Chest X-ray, AP view. Patient: 65 years old, sex M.
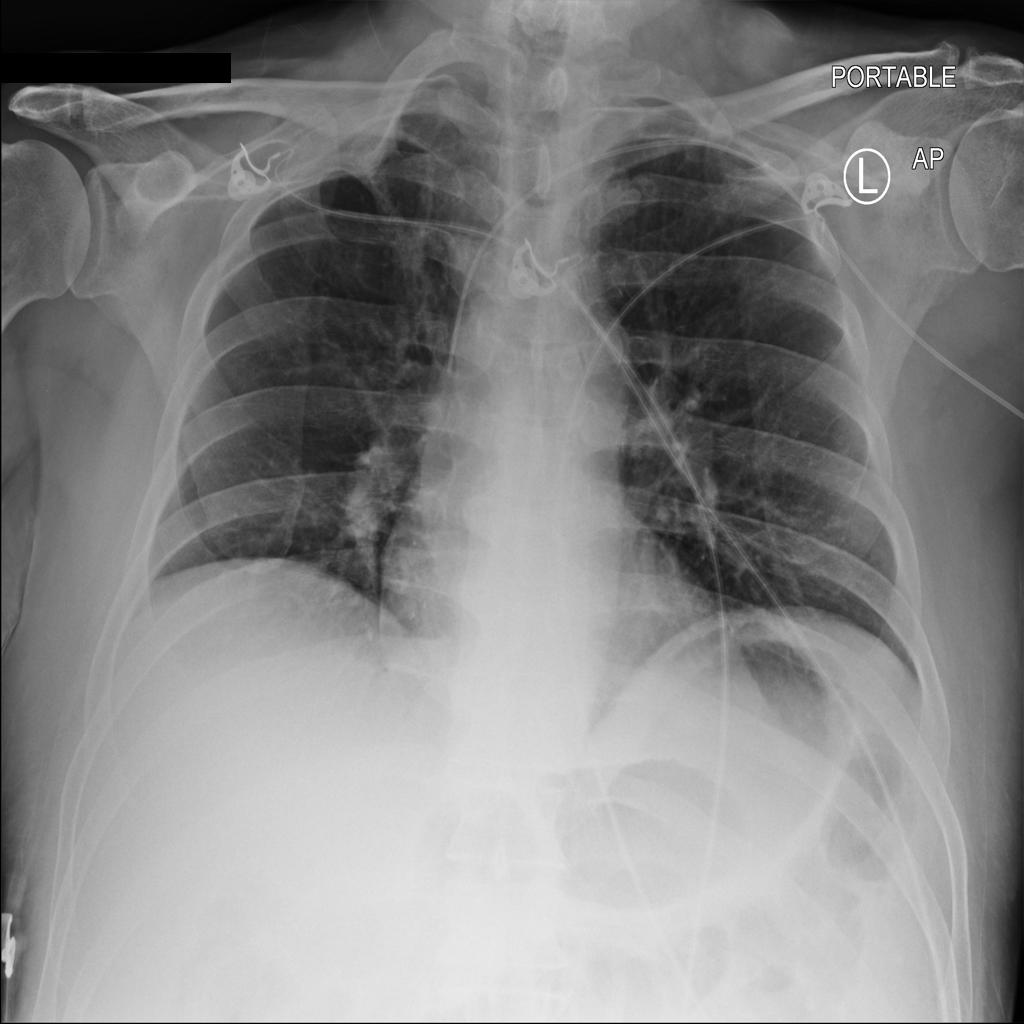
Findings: No Finding